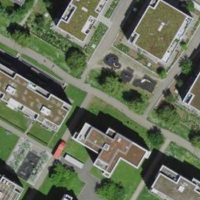
EUNIS habitat code: 54
Species observed at this site:
Primula veris